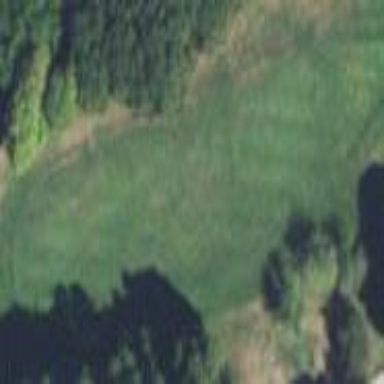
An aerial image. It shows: Golf fairway with grass surface.